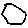
Label: hexagon